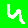
Digit: 4